Field crop: maize
Growth stage: 1
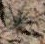
Species: salsola